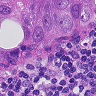
Metastatic tissue present: yes